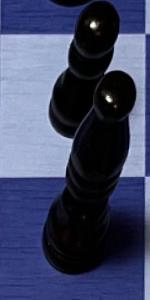
Label: Bishop_Black